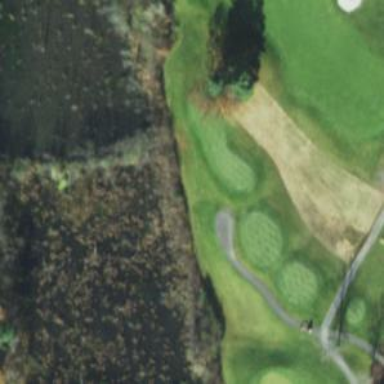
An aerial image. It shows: Path for both road and golf.